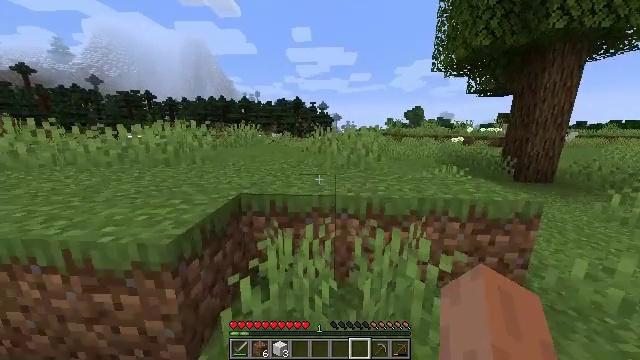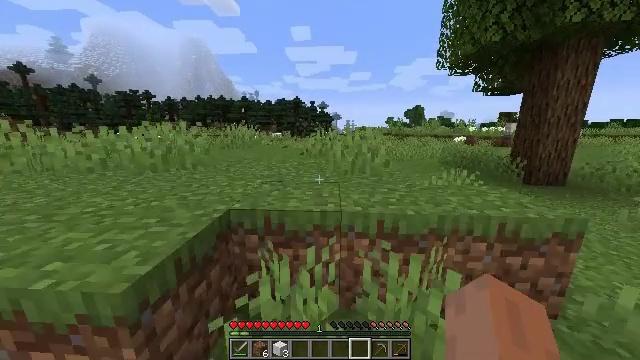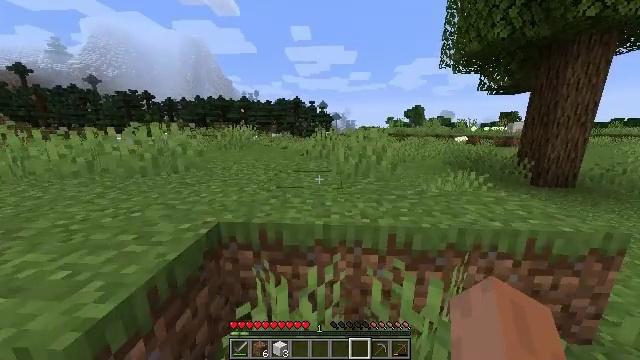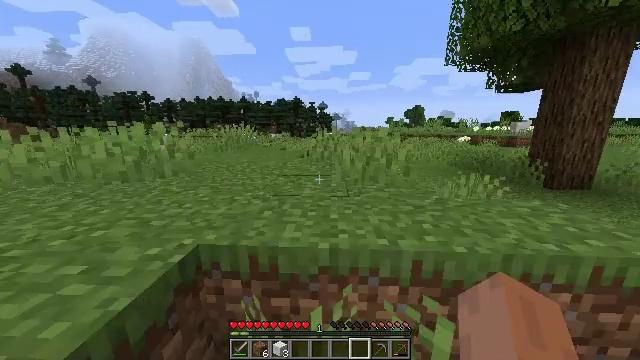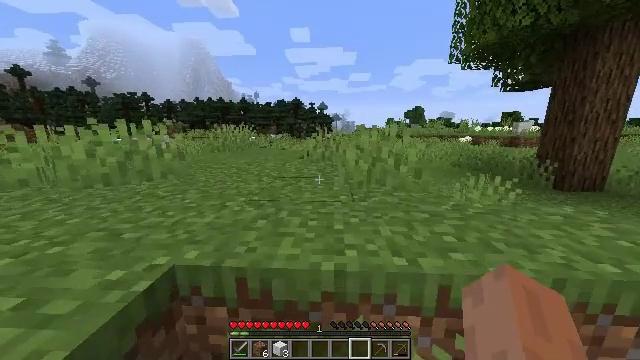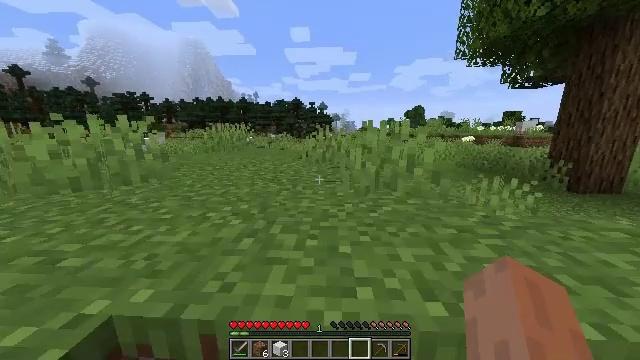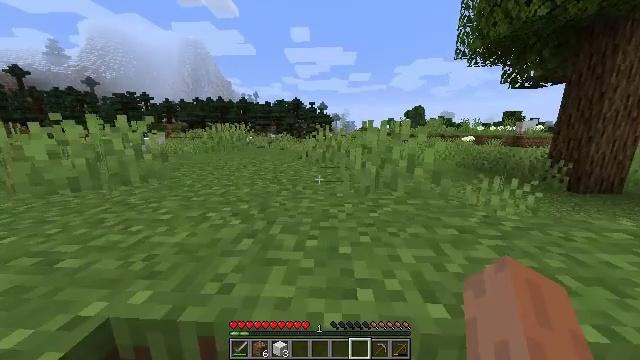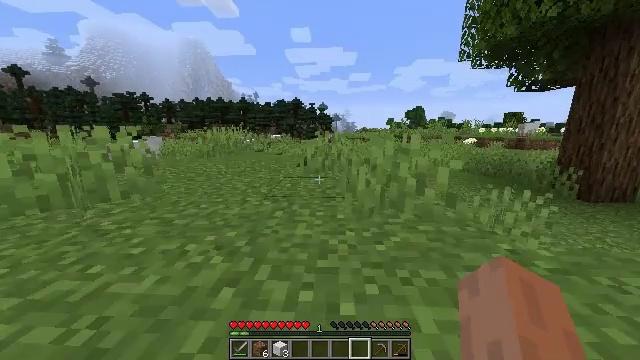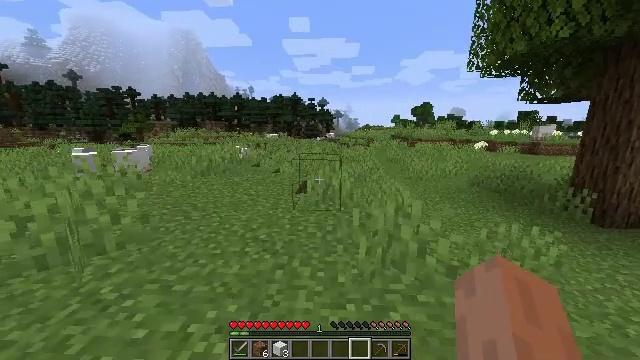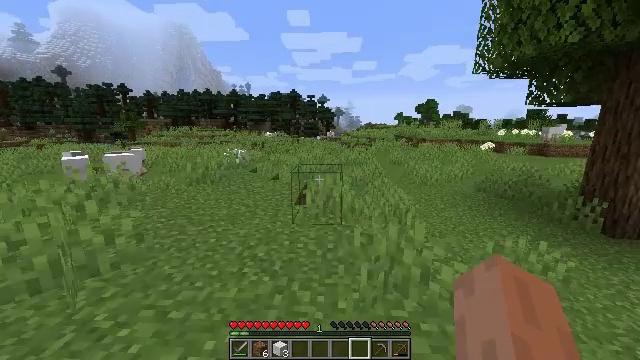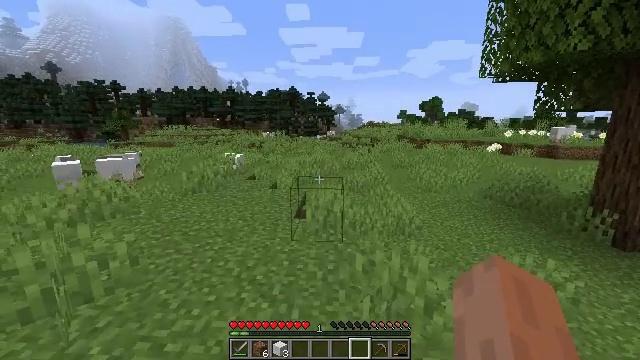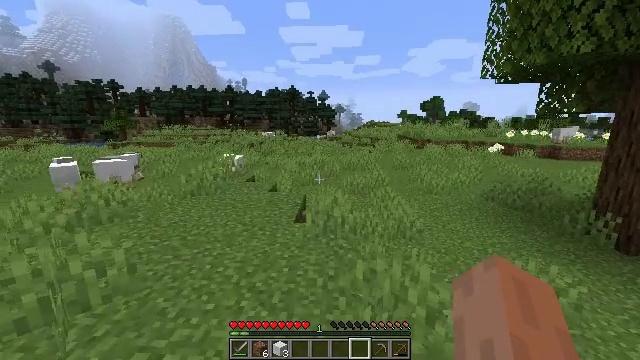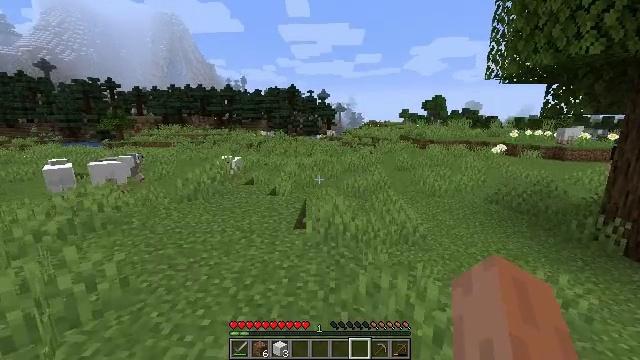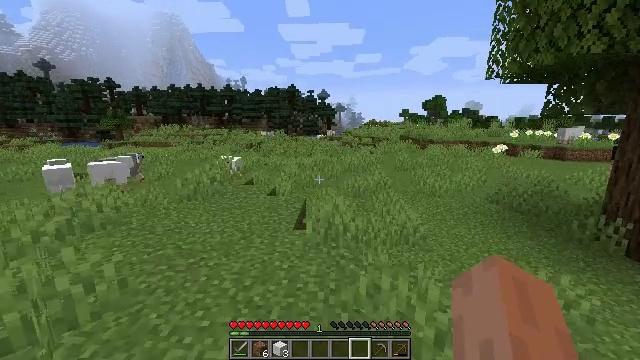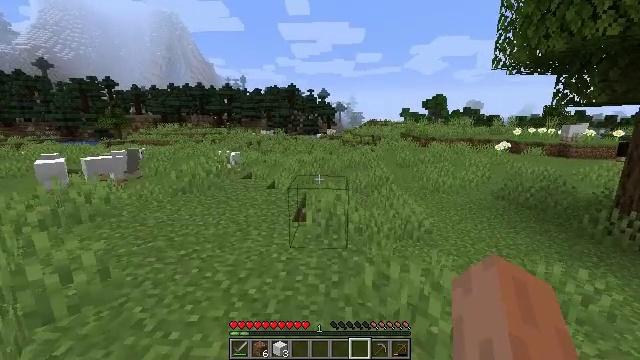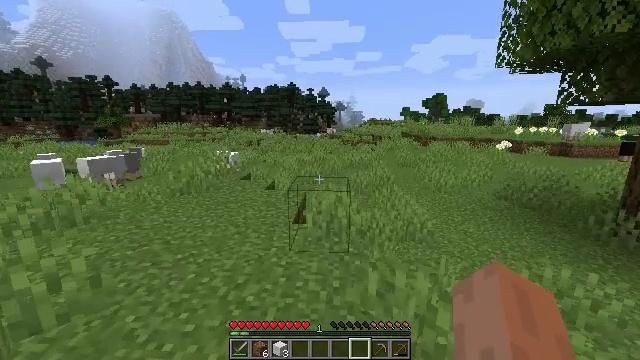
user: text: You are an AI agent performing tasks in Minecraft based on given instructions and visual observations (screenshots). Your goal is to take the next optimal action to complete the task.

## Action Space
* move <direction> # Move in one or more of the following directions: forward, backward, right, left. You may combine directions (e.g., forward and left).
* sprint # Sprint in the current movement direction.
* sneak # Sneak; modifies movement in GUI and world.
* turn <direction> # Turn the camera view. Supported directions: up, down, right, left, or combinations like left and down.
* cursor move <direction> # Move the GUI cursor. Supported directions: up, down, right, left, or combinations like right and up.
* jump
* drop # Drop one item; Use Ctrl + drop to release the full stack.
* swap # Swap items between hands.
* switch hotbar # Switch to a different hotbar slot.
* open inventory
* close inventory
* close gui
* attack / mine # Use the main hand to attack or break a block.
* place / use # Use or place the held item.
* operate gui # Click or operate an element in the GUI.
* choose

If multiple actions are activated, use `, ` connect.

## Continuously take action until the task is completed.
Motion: motion action
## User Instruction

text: Use the furnace to make cooked mutton.
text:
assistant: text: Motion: move forward
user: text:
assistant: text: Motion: move forward
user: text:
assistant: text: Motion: move forward
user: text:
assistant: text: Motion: move forward
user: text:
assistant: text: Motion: move forward
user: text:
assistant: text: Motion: move forward
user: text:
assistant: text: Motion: move forward, jump
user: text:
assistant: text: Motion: move forward, jump
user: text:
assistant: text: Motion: move forward, jump
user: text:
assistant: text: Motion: move forward, jump
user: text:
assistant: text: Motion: move forward, jump
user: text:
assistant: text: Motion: move forward, jump
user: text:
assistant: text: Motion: move forward, jump
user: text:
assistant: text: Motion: move forward, jump
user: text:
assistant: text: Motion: move forward
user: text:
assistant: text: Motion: move forward
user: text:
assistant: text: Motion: no_op
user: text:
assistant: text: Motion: no_op
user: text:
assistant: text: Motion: move forward
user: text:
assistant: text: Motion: move forward
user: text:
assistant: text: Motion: move forward
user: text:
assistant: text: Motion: no_op
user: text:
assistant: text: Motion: no_op
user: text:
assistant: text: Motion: move forward
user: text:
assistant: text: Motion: move forward
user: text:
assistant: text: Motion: move forward
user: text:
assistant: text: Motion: move forward
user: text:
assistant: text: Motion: move forward
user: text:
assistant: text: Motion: move forward
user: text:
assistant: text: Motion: move forward and move left